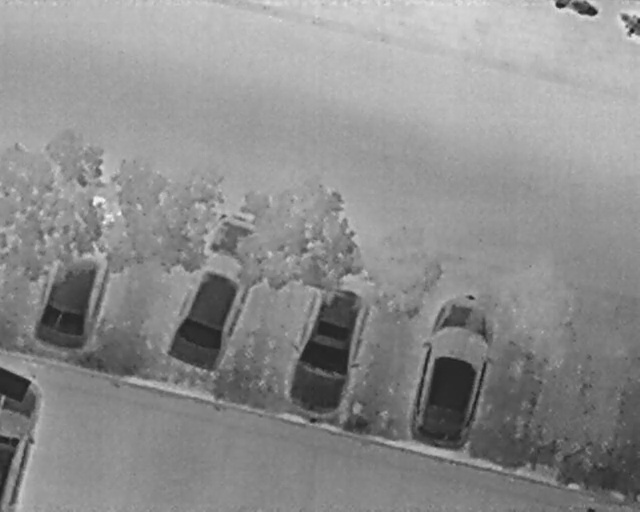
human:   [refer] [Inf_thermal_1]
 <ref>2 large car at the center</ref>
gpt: <box>[[40, 61, 62, 75, 12], [20, 50, 47, 62, 20]]</box>